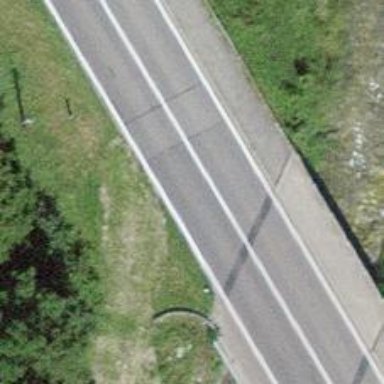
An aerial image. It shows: Secondary road with asphalt surface passing over bridge.